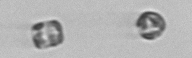
Label: Thalassiosira_sp_aff_mala